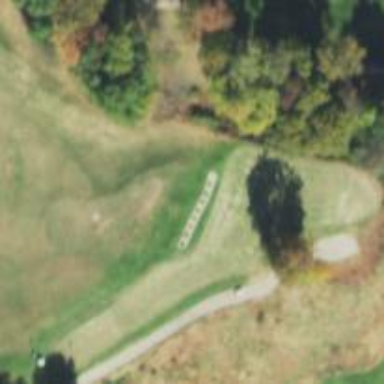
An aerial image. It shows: Grassy area designated as golf tee.